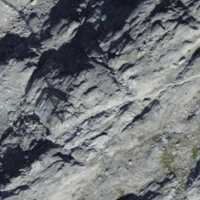
EUNIS habitat code: 48
Species observed at this site:
Chamaenerion fleischeri